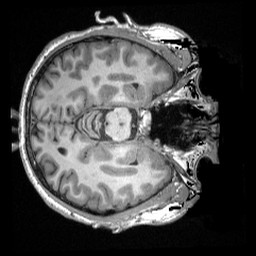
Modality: T1w
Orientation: axial
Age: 28
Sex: male
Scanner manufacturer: siemens
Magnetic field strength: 3 T
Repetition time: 2.3 s
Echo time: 0.00308 s